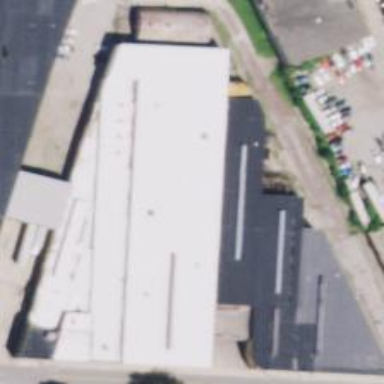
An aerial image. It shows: Industrial building.